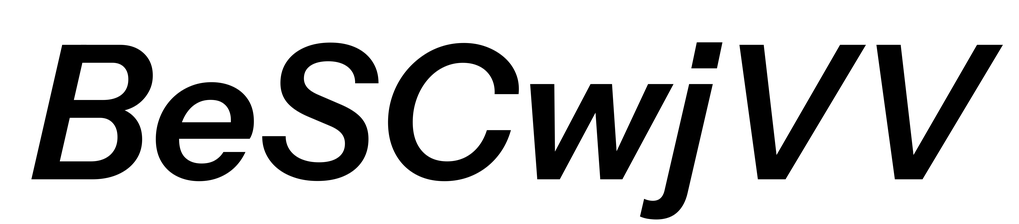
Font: InstrumentSans-Italic_SemiBold_Italic